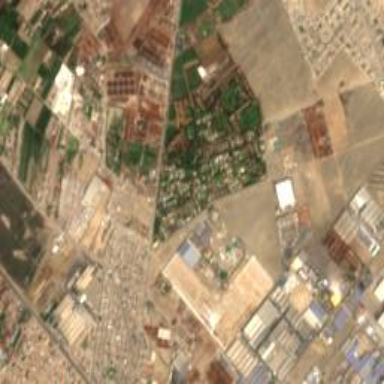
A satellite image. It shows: Industrial area with warehouse.